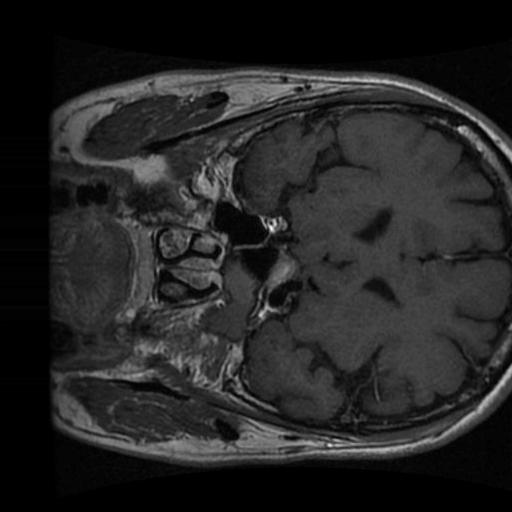
Label: brain_tumor